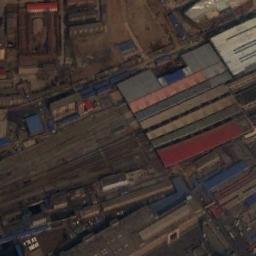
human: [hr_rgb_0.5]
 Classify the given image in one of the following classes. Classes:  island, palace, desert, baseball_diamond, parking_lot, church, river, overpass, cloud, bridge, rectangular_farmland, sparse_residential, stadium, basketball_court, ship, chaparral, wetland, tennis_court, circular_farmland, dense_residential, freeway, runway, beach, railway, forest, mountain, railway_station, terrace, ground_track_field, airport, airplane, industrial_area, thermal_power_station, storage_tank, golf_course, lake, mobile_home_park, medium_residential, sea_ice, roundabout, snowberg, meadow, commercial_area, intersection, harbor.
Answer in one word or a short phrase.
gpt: railway_station